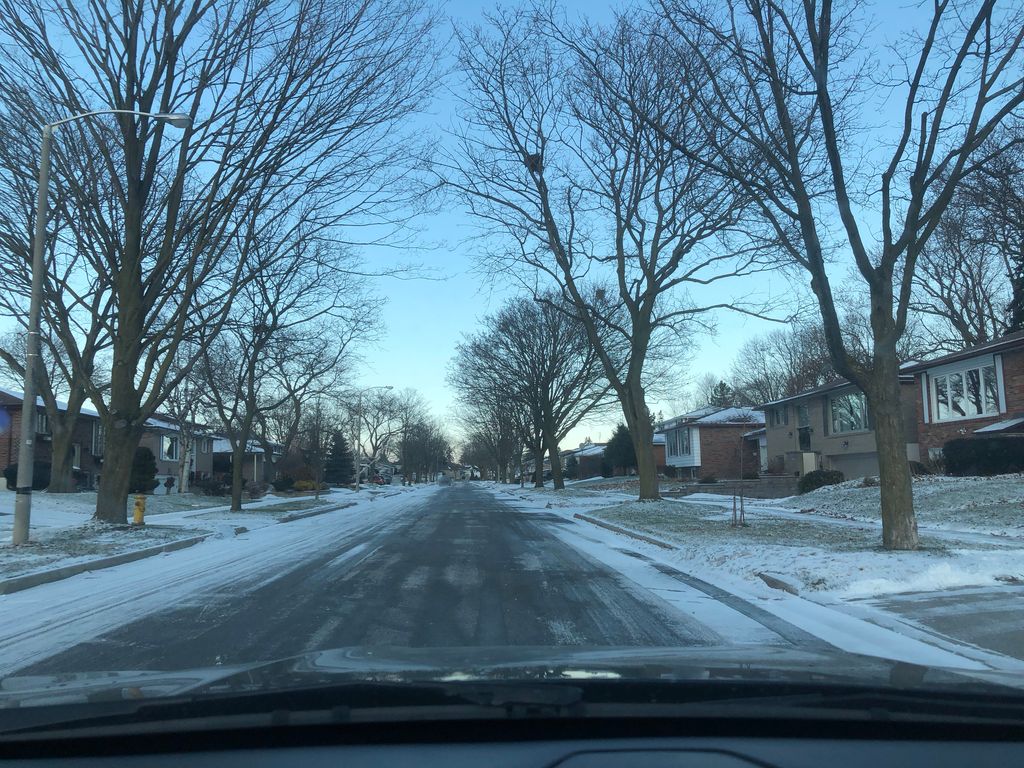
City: toronto